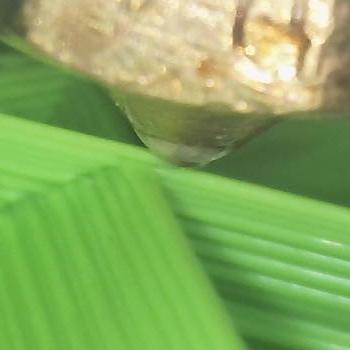
Flow rate: 44%